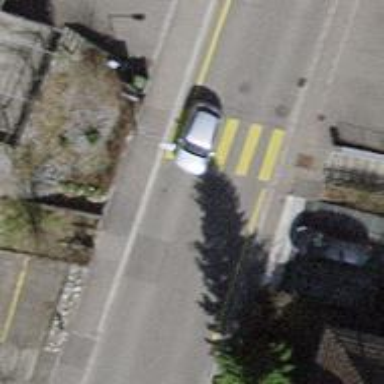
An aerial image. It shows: Uncontrolled crossing on the road.